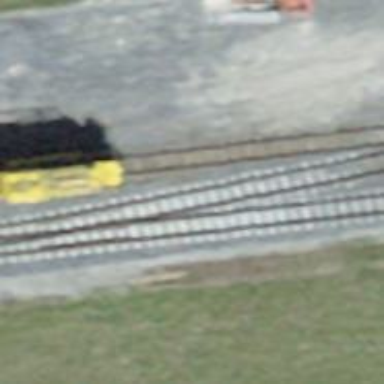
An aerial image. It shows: Narrow-gauge railway in service yard. The railway is electrified with contact line.